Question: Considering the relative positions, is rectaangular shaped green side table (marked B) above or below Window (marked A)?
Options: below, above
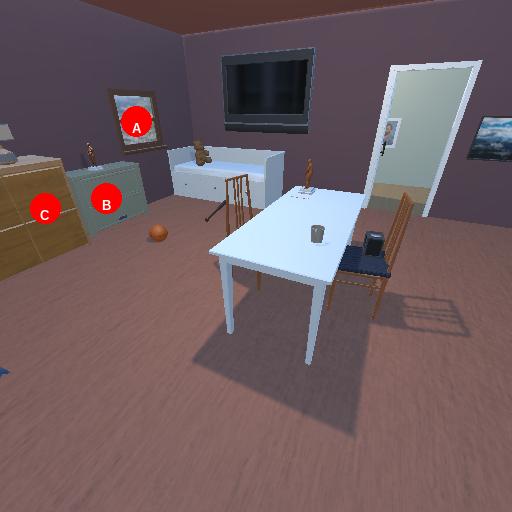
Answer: below